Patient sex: M
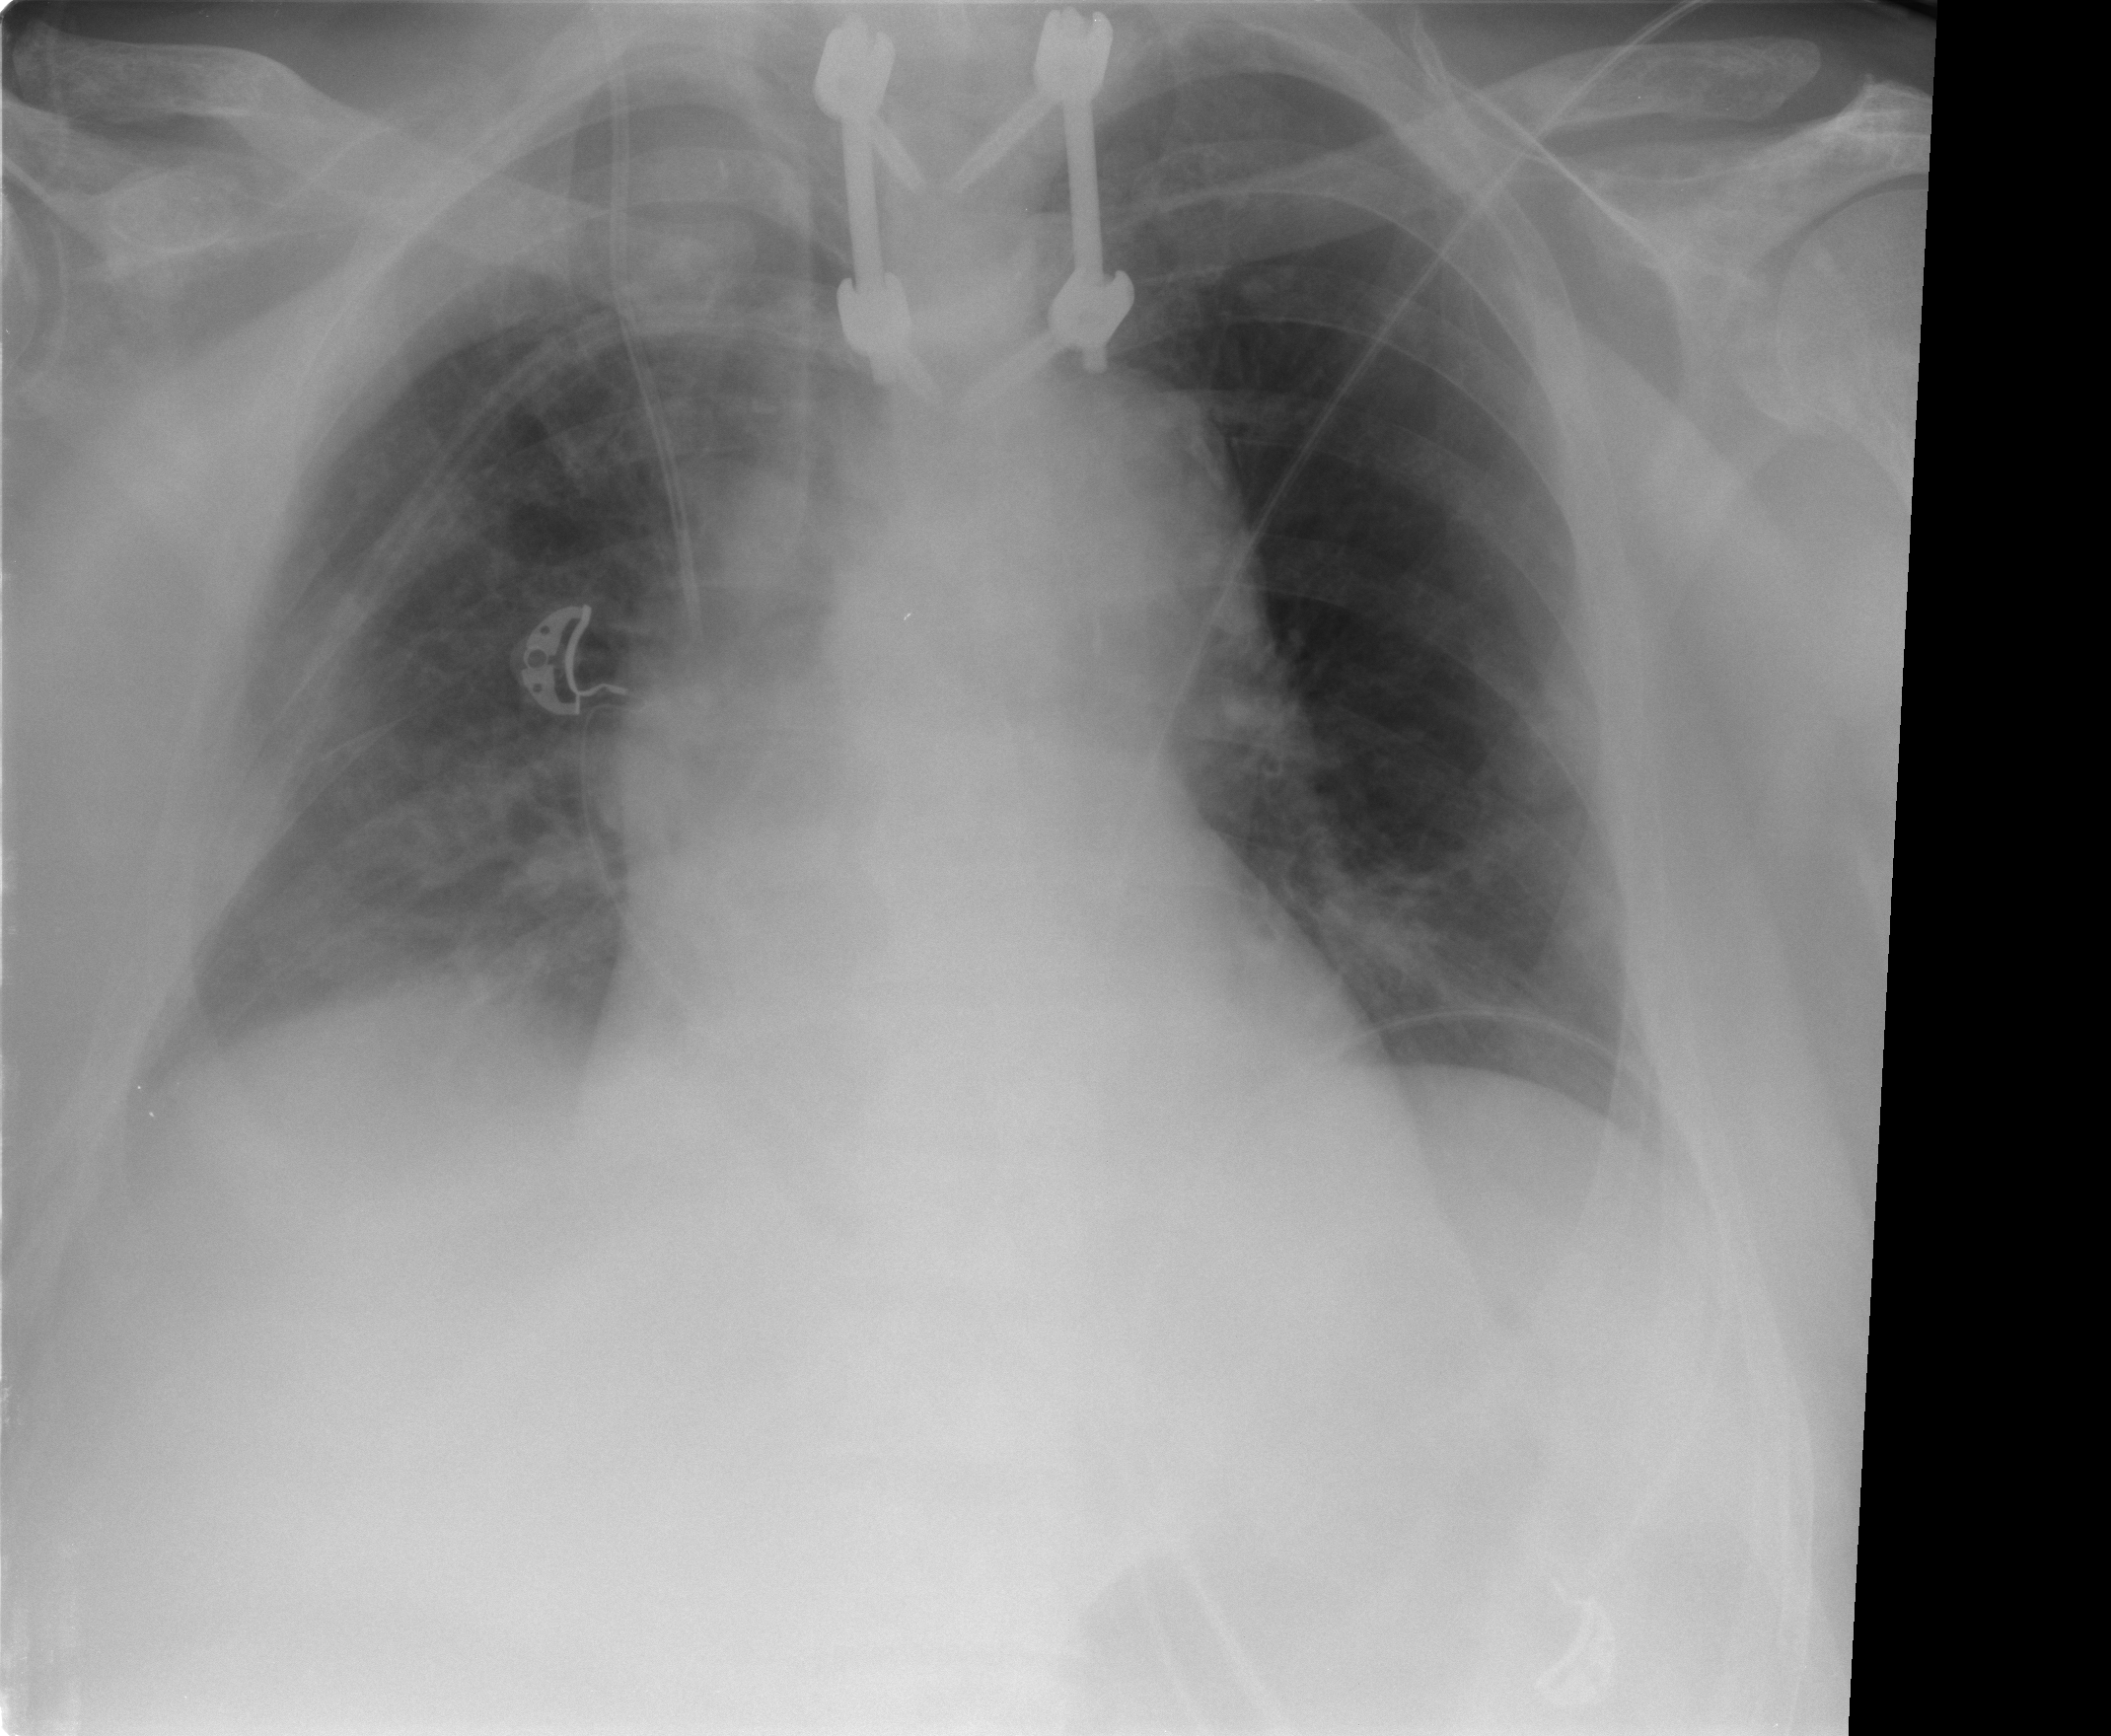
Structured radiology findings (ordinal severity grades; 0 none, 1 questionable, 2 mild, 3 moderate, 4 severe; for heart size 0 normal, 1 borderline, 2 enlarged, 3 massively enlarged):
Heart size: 0
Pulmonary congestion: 0
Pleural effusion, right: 0
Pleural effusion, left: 0
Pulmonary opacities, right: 0
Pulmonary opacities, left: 0
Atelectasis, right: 2
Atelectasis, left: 2